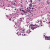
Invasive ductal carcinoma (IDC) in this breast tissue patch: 1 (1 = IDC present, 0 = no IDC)